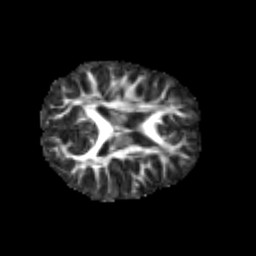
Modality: FA
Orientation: axial
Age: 6
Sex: female
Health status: healthy